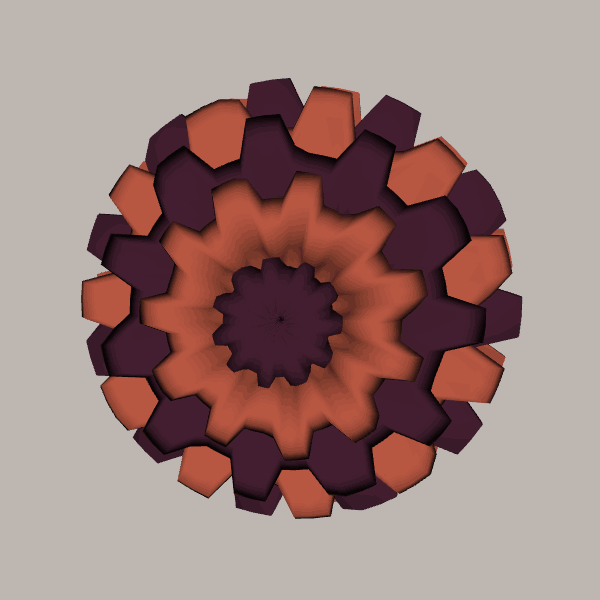
Background: light